Field crop: maize
Growth stage: 2
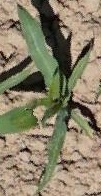
Species: maize